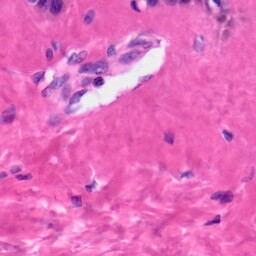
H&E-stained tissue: Skin